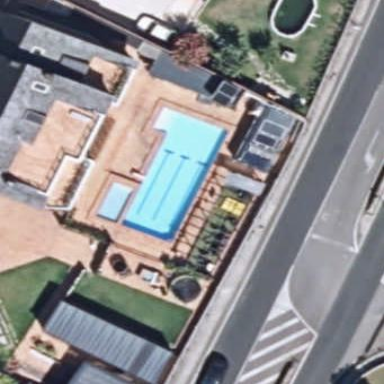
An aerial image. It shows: Swimming pool located in leisure land.